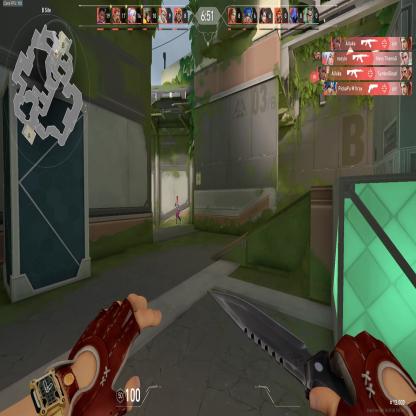
Label: enemy